Question: I have a triangluar image like so:

It is a png file.
I access it using html like so:
'''
<a href="/link"><img src="/logo.png" alt="alternate"></a>
'''
How do I ensure that the only clickable area of the image is the black area and not the clear/white part?
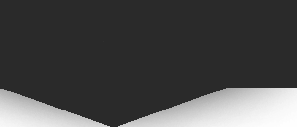
Answer: Image maps will do that for you: <URL>